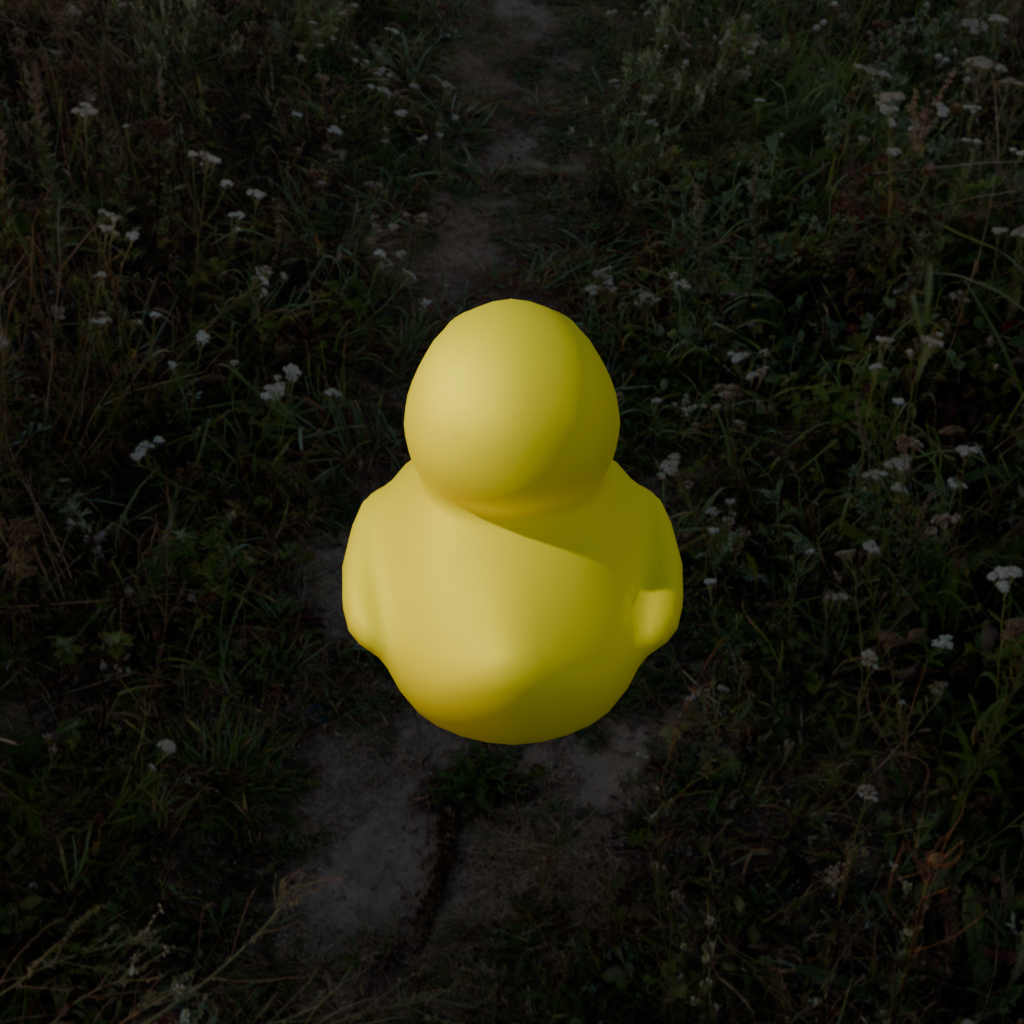
an image of a yellow rubber duck seen from <back> in a meadow at dawn with paths through the vegetation.